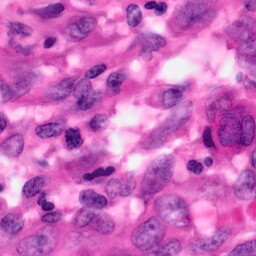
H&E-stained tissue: Pancreatic